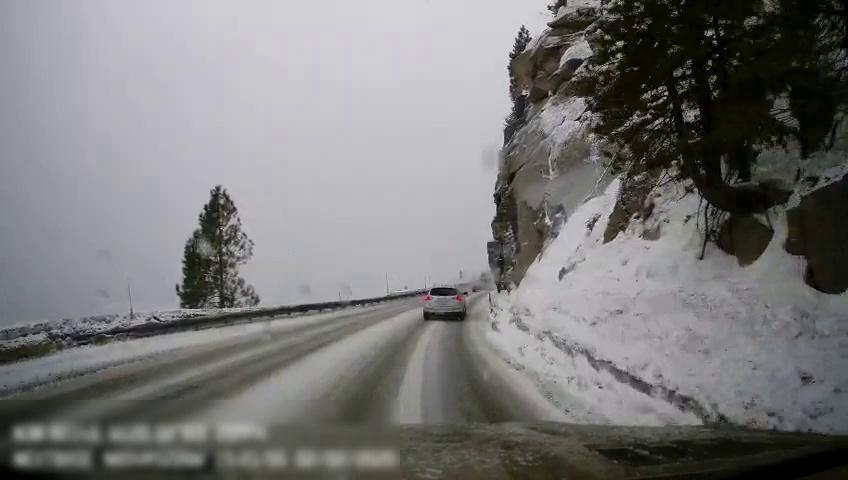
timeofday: Day
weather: Snowy
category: Drivable Space
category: Vehicles | SUV